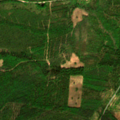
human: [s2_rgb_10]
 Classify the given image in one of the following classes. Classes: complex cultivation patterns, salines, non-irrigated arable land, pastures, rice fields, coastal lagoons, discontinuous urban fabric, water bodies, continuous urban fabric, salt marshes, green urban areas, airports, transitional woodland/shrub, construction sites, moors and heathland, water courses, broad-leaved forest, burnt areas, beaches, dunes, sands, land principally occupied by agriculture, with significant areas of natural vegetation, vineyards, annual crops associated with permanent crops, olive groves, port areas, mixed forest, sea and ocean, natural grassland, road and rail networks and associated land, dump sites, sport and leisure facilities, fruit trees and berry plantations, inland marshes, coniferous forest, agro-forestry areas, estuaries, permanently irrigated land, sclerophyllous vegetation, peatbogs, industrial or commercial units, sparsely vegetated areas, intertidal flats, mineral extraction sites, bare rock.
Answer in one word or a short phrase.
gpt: coniferous forest, mixed forest